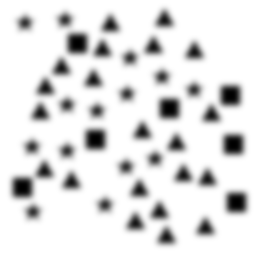
Squares: 7
Triangles: 21
Stars: 14
Total shapes: 42